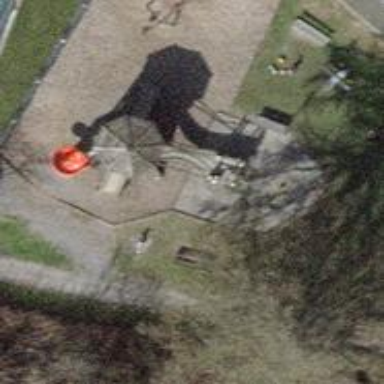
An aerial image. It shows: Playground with various play structures.